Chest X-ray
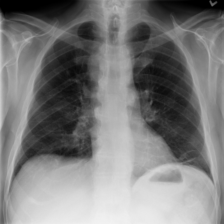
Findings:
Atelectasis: negative
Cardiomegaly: negative
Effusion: negative
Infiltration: negative
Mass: negative
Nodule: negative
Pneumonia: negative
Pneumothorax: negative
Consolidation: negative
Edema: negative
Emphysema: negative
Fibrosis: negative
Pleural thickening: negative
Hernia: negative